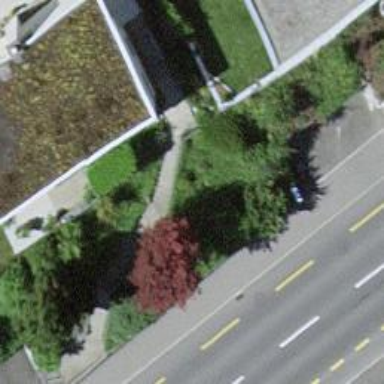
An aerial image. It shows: Path.